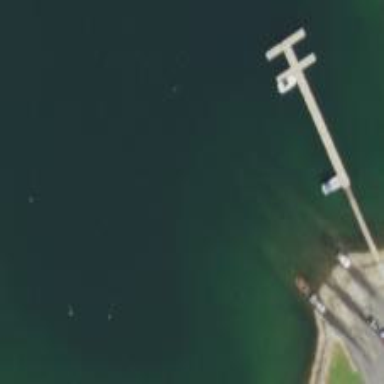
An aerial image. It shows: Slipway on leisure land.